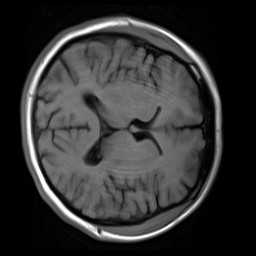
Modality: T1w
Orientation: axial
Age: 25
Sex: female
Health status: healthy
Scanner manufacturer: siemens
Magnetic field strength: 3 T
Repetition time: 4.1 s
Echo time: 0.0085 s